Interaction volume radius: 5 \u00c5
Interaction volume height: 10 \u00c5
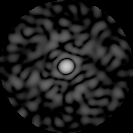
Disorder parameter: 0.8005